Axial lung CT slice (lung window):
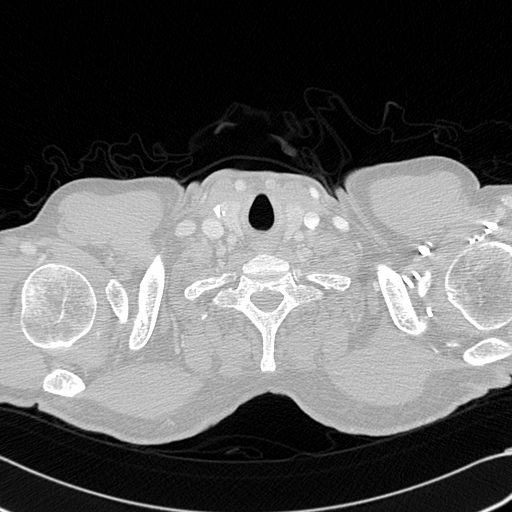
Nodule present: no